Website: home-depot
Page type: delivery-shipping
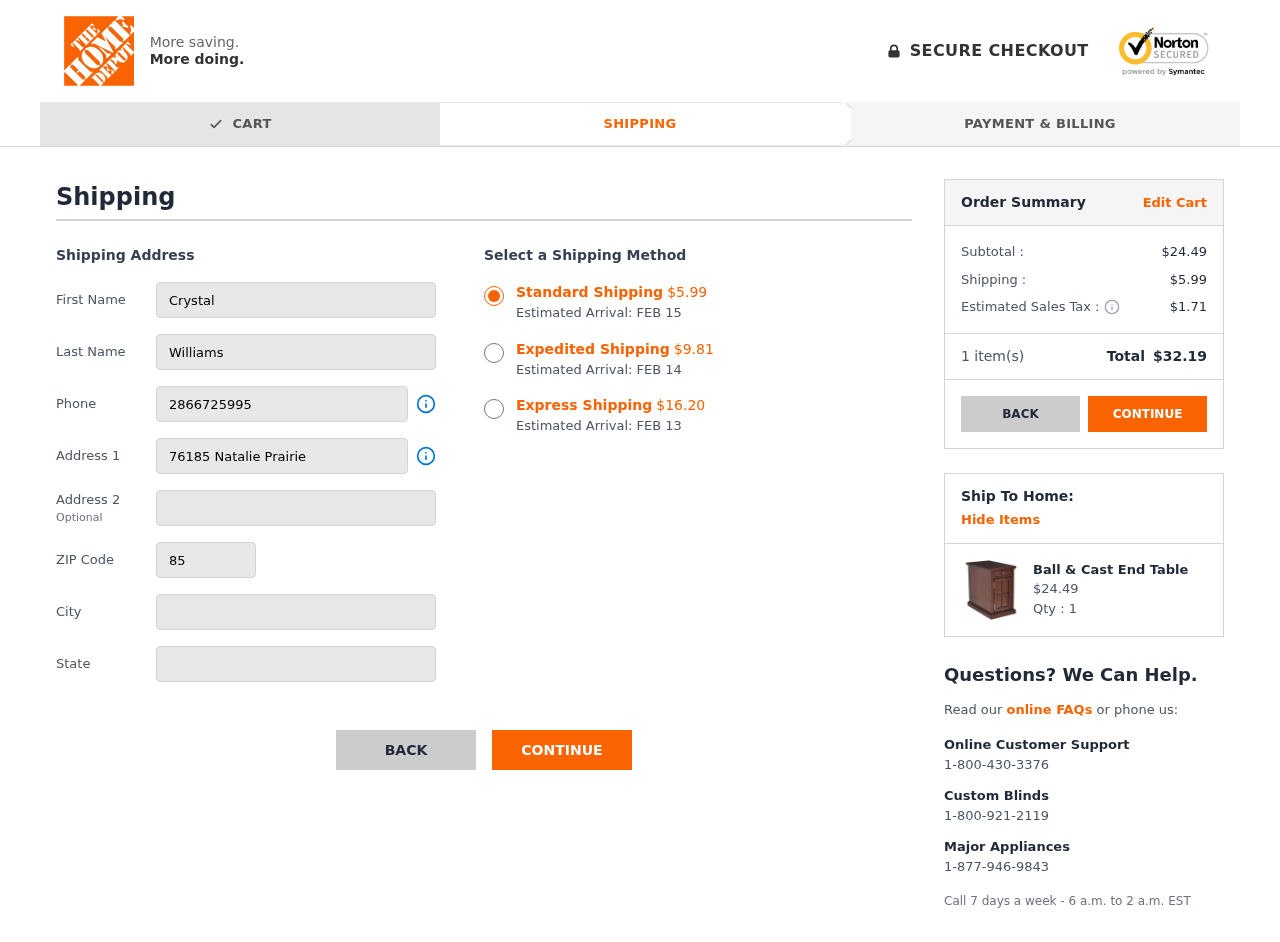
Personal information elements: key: PII_CITY
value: Onealburgh
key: PII_FIRSTNAME
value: Crystal
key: PII_LASTNAME
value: Williams
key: PII_PHONE
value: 2866725995
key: PII_POSTCODE
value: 85100
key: PII_STATE
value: Connecticut
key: PII_STREET
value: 76185 Natalie Prairie
Product elements: key: PRODUCT1_NAME
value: Ball & Cast End Table
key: PRODUCT1_PRICE
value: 24.49
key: PRODUCT1_QUANTITY
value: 1
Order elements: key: ORDER_SHIPPING_COST_STANDARD
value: $5.99
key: ORDER_DELIVERY_DATE
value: FEB 15
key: ORDER_SHIPPING_COST_EXPEDITED
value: $9.81
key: ORDER_DELIVERY_DATE_EXPEDITED
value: FEB 14
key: ORDER_SHIPPING_COST_EXPRESS
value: $16.20
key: ORDER_DELIVERY_DATE_EXPRESS
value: FEB 13
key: ORDER_SUBTOTAL
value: $24.49
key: ORDER_SHIPPING_COST
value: $5.99
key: ORDER_TAX
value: $1.71
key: ORDER_NUM_ITEMS
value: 1
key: ORDER_TOTAL
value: $32.19